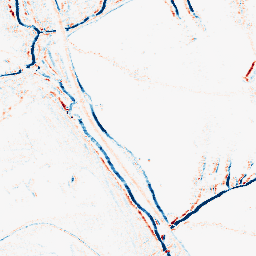
Category: morphological
Decomposition family: morphological_rect
Decomposition parameters: operation: average
width: 5
height: 3
Upsampling method: bspline
Upsampling parameters: scale: 8
Upsampling scale: 8